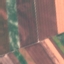
Land use / land cover: AnnualCrop